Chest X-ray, PA view. Patient: 63 years old, sex F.
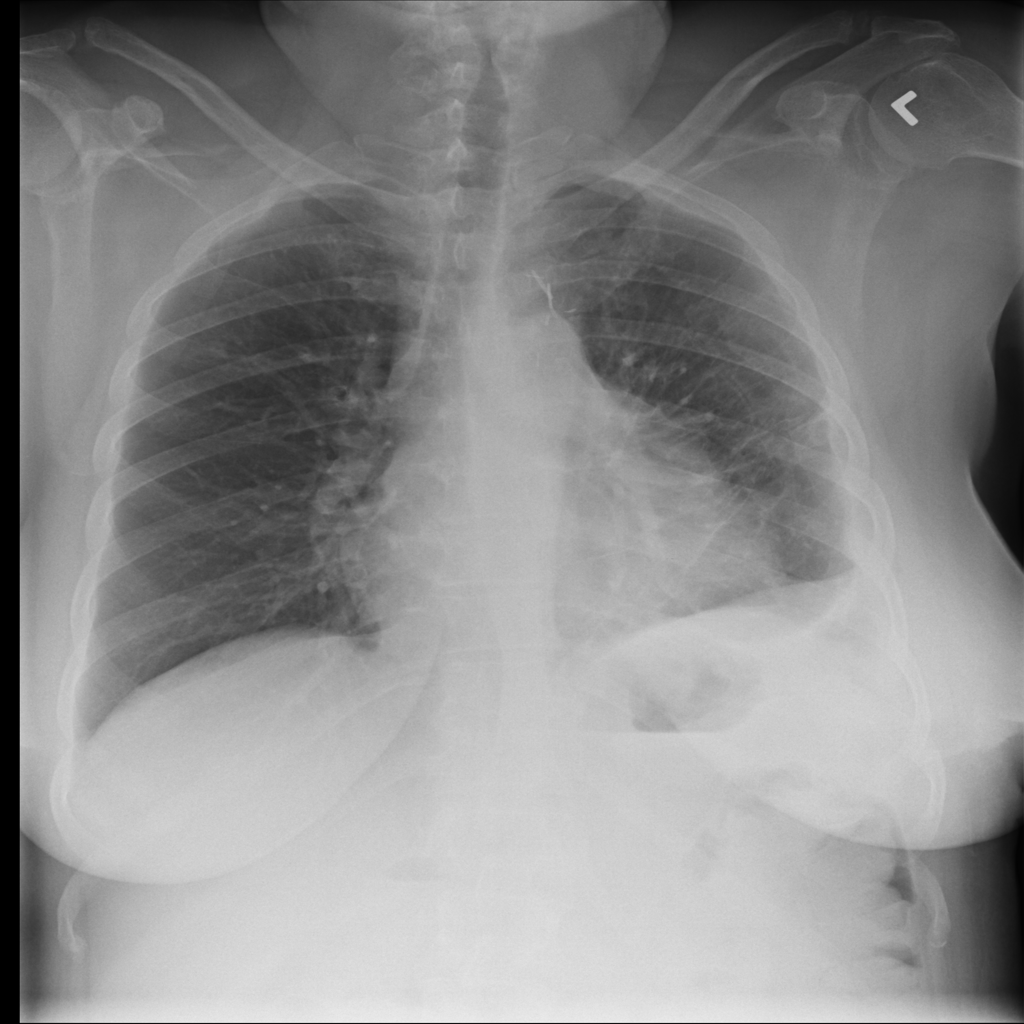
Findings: No Finding